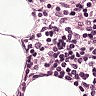
Metastatic tissue present: no